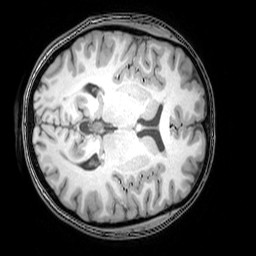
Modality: T1w
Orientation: axial
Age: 24
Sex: female
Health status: healthy
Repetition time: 0.081 s
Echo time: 0.037 s